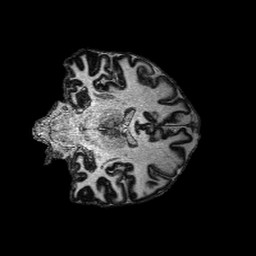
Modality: MP2RAGE
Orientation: coronal